Question: I'm new to jQuery. I'm taking a course and was given a test project, but I have no idea what to do. I'm just asking for someone to help me with an understanding. Here are the requirements:

Here is what I tried:
'''
$(document).ready(function() {
// site code
for (var i=0; i<10; i++)
{
//jQuery factory
$("body").appendTo("<a href=">"+i+</>")
}
});
'''
Here is the HTML section:
'''
<body>
<div id="wrap">
<ul id="navleft"></ul>
<ul id="navright"></ul>
</div>
<script type="text/javascript" src="js/jquery-1.8.3.min.js"></script>
<script type="text/javascript" src="js/main.js"></script>
</body>
</html>
'''
I don't want answers, but a push in the right direction. I need a tutor, but they are so expensive and my teacher is never to be found, so I'm seeing if someone wouldn't mind helping.
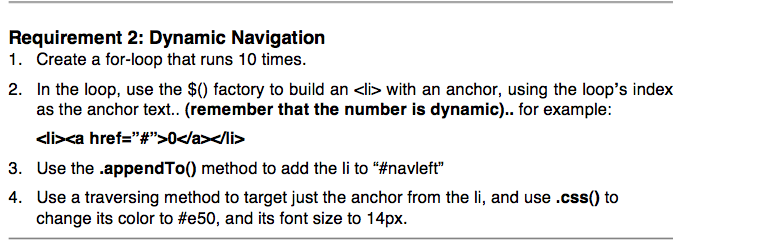
Answer: you have both logical and syntax errors. Make sure your statements end with a '';''
I think you are confused of how the '$()' works. In simple terms, you can put in the '$()' whatever you want to select from the page. So you are doing '$('body')', which tells jquery, "hey give me back all of the elements that are tagged '<body>'", which is of course just the one.
Your assignment wants you to 'appendTo' the 'navleft' id. So what would you want to select from the page? Please note that to lookup an Id using '$()' you should do '$("#id")'
now for appendTo, you assignment says to append a '<li>', however you are appending something else.
You should append EXACTLY what it says to append. '<li><a>..<a/><li/>'
The last traversing requirement you should have enough to do yourself. Just remember that $() will select all items that you tell it to, so what do you need to select to apply a color to all the anchors?